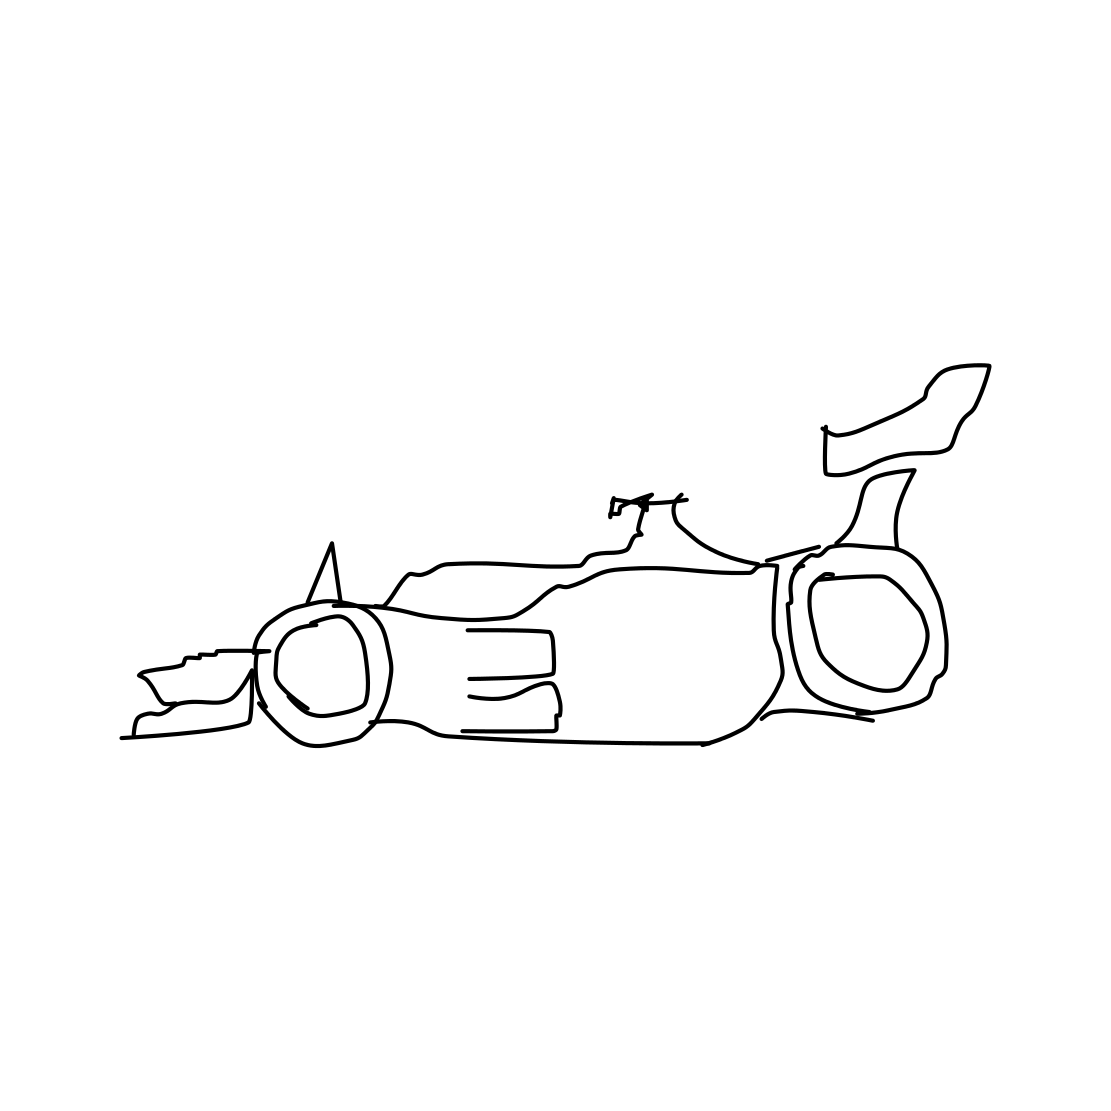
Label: race car